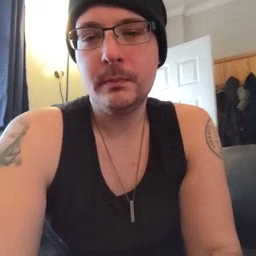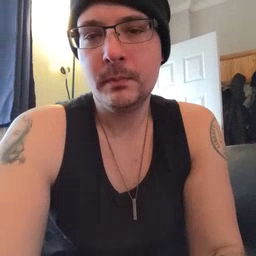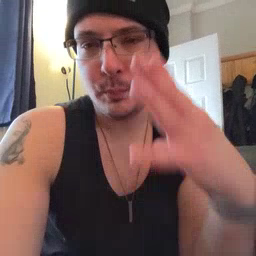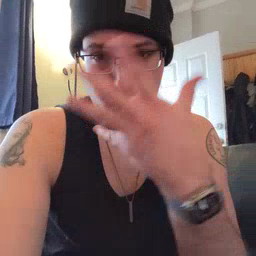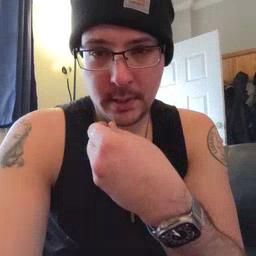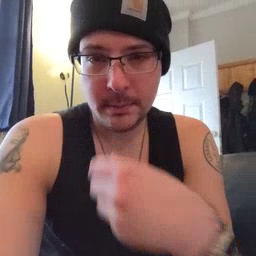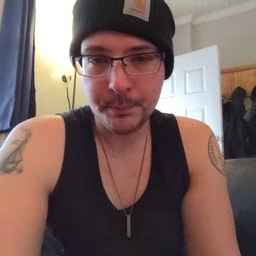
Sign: pretty